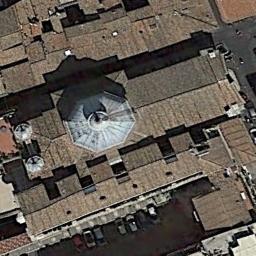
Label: church